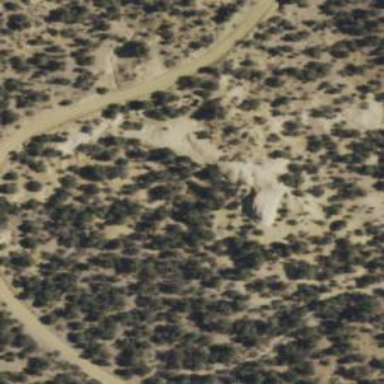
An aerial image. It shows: Landscape dominated by bare rock.